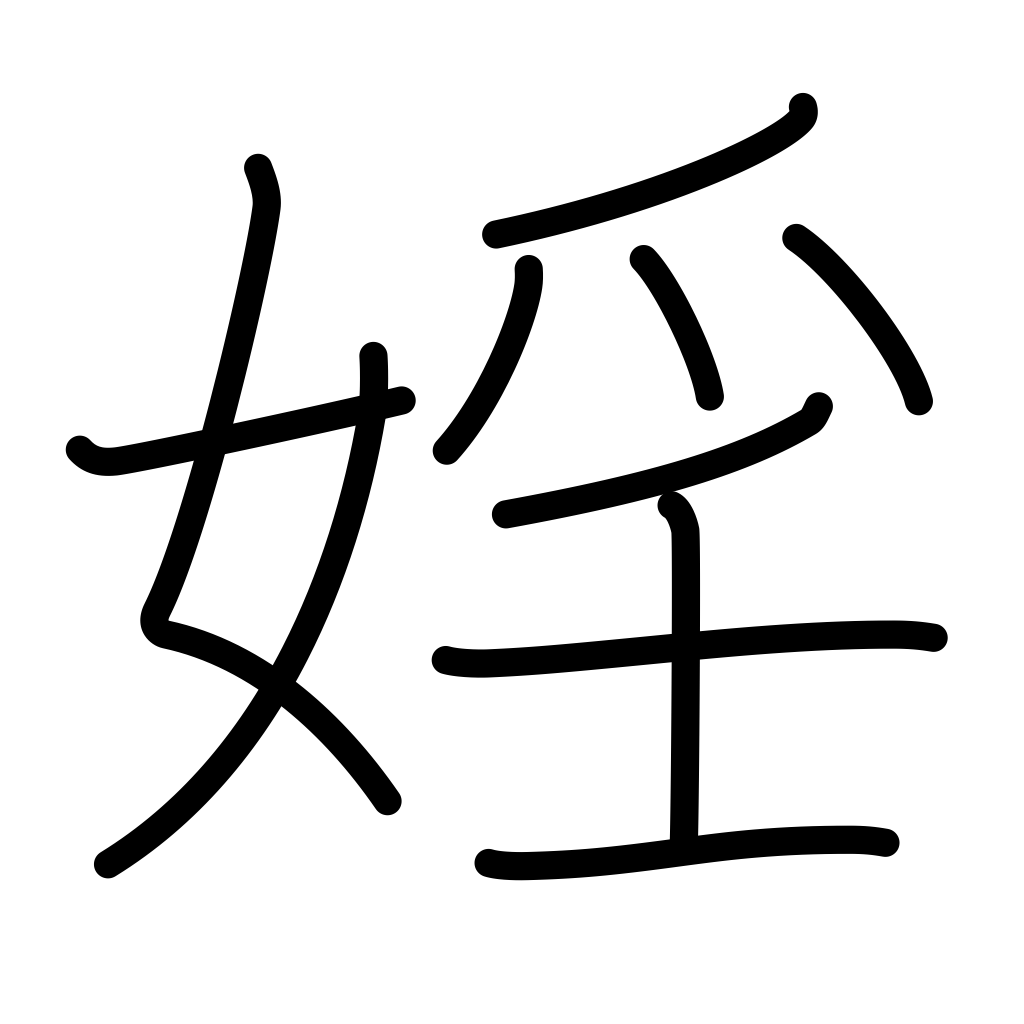
Meaning: lewdness, licentiousness